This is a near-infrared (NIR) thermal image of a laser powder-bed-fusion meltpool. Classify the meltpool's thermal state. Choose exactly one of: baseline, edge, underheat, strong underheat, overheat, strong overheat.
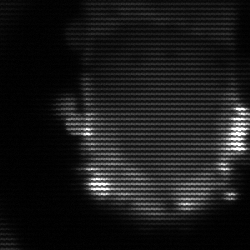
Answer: baseline